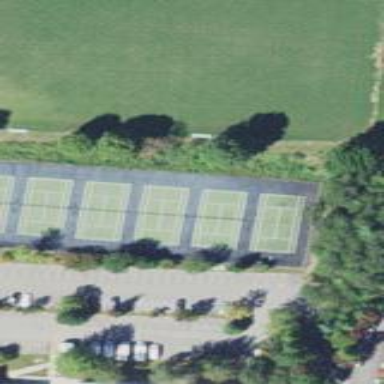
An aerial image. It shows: Tennis court on pitch.